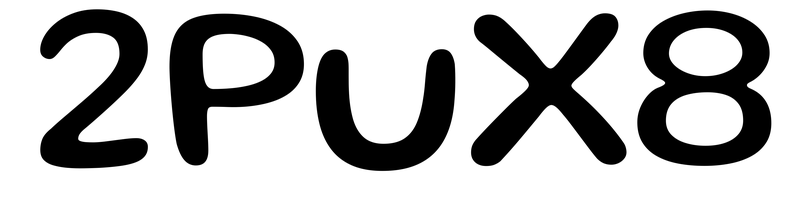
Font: Gluten_Regular